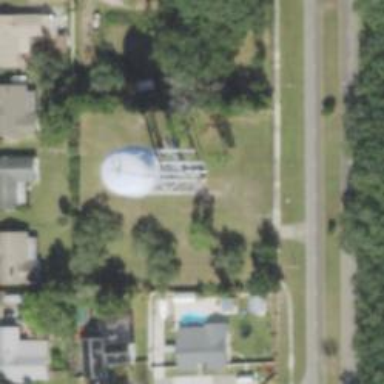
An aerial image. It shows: Water tower that is man-made.